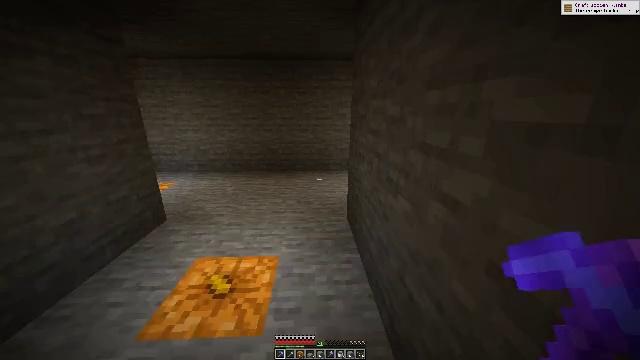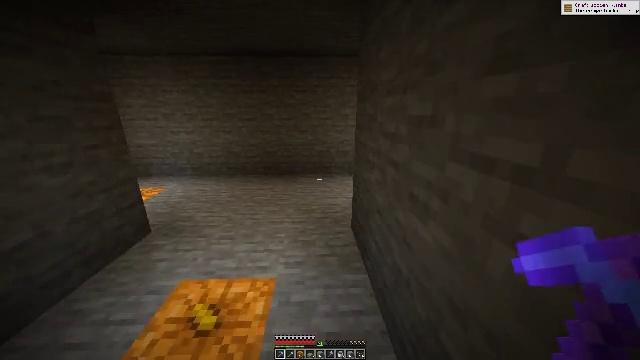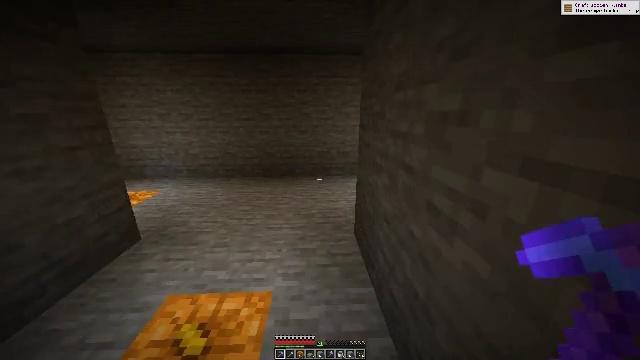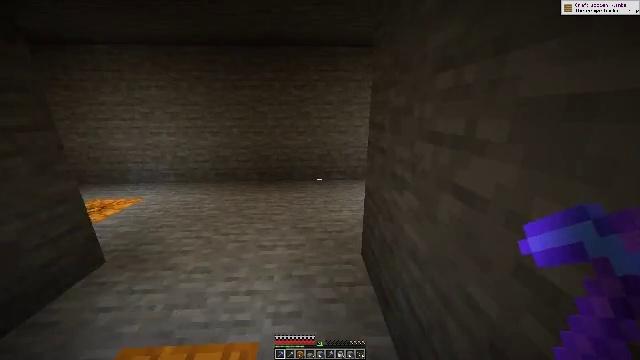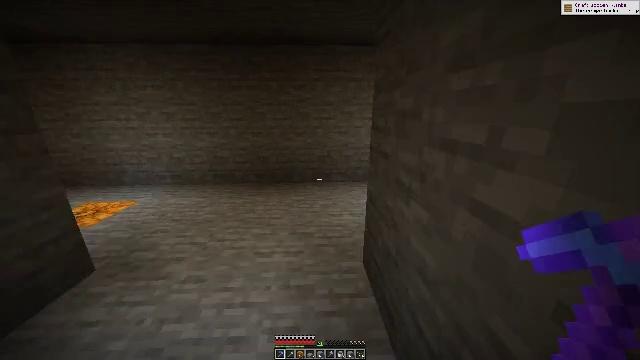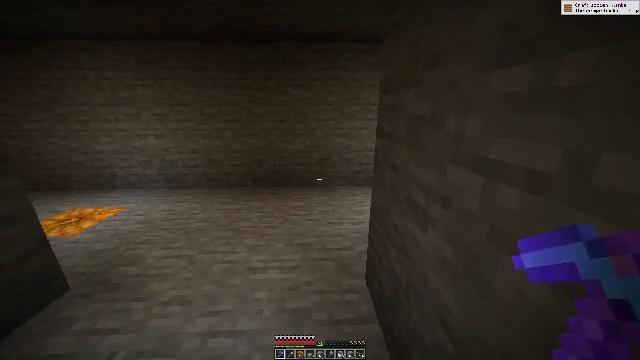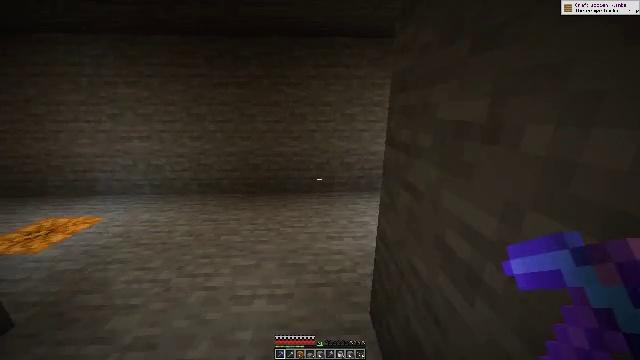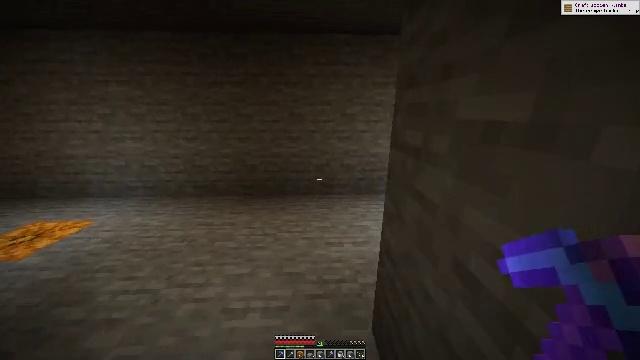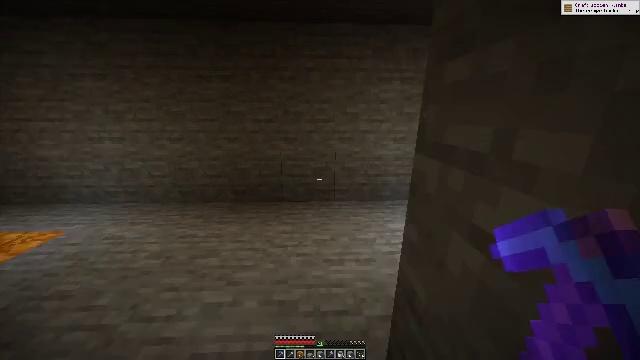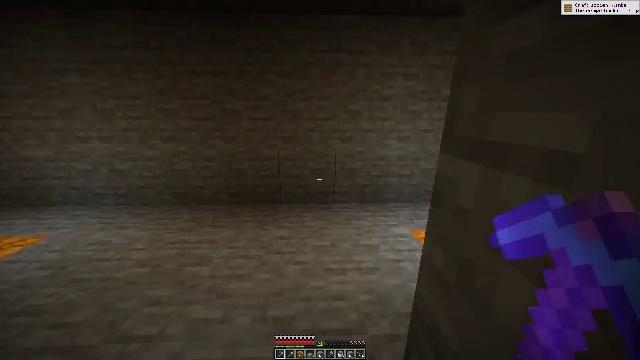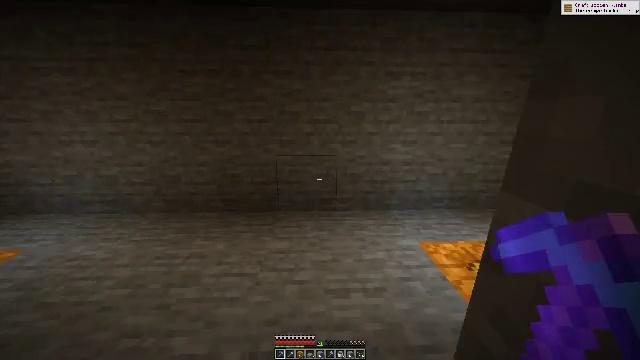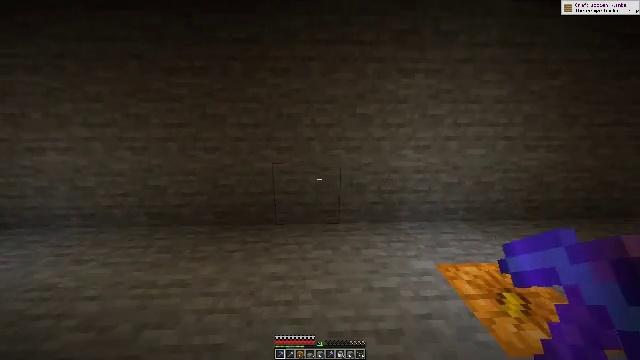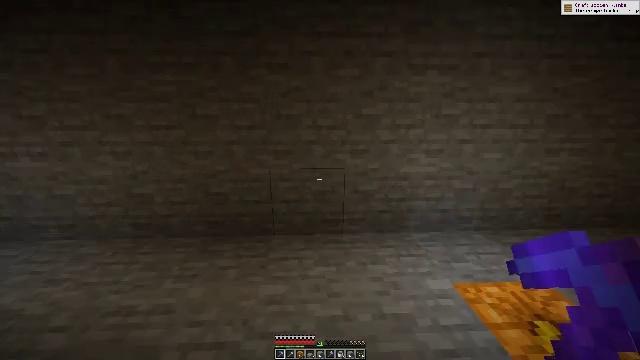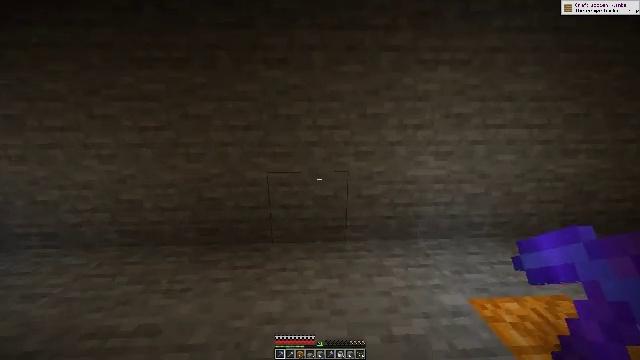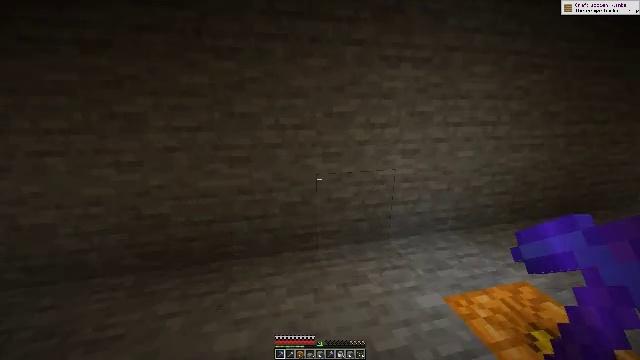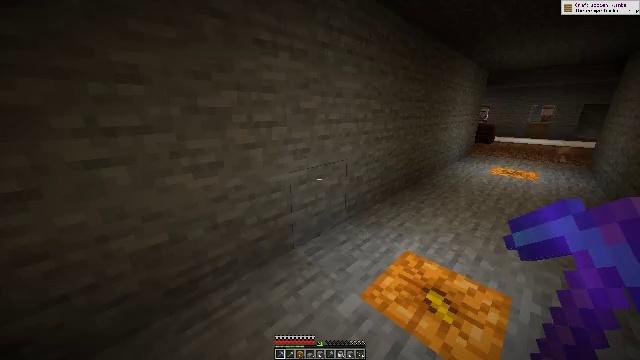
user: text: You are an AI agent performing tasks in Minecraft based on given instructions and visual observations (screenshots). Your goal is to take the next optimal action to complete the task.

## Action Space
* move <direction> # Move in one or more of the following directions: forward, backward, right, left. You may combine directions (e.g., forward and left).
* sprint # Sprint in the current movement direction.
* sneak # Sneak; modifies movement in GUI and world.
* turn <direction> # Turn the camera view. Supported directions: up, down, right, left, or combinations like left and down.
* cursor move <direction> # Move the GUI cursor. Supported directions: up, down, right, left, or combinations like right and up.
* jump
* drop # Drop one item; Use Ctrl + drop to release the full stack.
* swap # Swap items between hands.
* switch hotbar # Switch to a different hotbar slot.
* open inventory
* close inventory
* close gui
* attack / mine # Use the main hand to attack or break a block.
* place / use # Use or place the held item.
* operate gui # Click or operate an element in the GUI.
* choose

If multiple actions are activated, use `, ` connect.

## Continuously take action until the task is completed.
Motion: motion action
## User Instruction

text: Collect the composter for reuse.
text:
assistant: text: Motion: move forward
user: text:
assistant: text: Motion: move forward
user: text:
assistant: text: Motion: move forward
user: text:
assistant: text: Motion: move forward
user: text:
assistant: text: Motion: move forward
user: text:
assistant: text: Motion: move forward
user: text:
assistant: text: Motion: move forward
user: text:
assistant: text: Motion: move forward
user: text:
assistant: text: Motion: move forward
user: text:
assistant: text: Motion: move forward
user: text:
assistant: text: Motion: move forward
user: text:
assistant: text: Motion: move forward
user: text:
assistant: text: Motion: move forward
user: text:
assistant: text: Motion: move forward, turn right
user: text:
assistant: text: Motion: move forward, turn right
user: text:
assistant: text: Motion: move forward, turn right
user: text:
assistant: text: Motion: move forward
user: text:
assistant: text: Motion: move forward
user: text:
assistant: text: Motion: move forward
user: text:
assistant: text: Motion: move forward
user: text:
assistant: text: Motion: move forward
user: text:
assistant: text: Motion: move forward
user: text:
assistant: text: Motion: move forward
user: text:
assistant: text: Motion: move forward
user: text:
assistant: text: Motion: move forward
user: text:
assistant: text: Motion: move forward, turn right
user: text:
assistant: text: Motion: move forward, turn right
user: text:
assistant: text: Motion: move forward, turn right
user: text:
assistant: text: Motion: move forward, turn right
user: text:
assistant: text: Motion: move forward, turn right